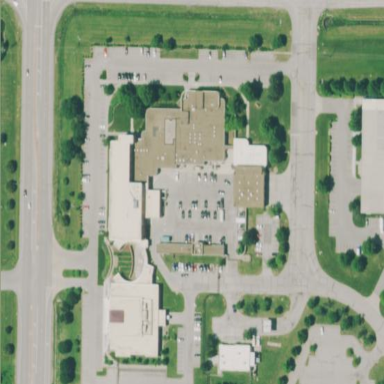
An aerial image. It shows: Police building.